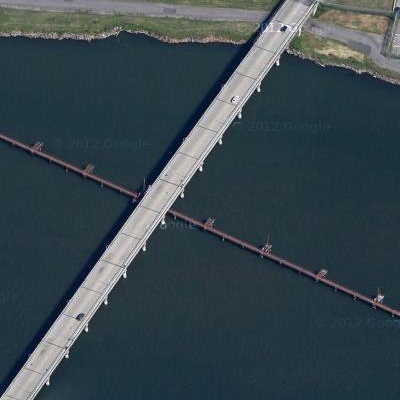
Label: RiverLake